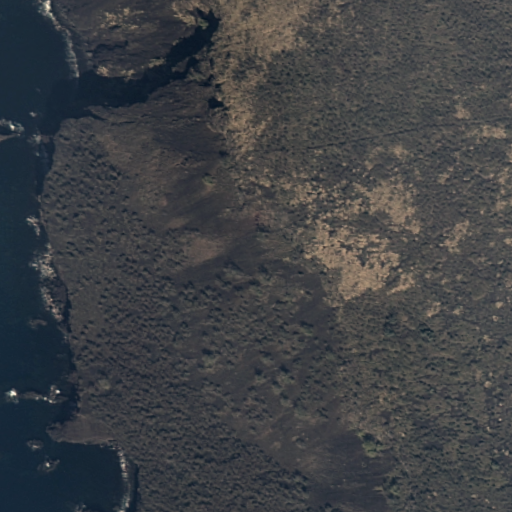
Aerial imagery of cliff(s) in Hawaii named Pali Kaholo containing only unknown